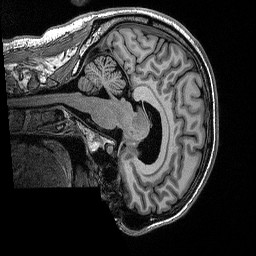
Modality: T1w
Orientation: sagittal
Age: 55
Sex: male
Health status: healthy
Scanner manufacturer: siemens
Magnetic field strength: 1.5 T
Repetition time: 2.73 s
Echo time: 0.00357 s